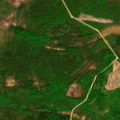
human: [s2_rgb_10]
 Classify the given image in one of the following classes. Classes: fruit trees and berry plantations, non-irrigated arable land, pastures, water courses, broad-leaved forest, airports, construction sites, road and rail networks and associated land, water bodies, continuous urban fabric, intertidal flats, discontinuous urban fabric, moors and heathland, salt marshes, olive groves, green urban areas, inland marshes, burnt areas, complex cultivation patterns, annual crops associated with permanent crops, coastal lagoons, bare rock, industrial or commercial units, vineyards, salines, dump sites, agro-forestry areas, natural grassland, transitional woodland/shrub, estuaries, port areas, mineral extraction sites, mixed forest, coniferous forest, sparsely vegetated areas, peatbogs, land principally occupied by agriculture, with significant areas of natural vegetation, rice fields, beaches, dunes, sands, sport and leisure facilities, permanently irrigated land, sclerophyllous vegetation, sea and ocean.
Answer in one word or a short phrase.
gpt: coniferous forest, mixed forest, transitional woodland/shrub